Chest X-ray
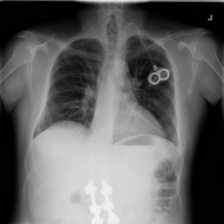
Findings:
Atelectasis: negative
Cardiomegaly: negative
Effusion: negative
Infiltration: negative
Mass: negative
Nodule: negative
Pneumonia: negative
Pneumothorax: negative
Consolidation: negative
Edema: negative
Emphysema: negative
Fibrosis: negative
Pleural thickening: negative
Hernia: negative